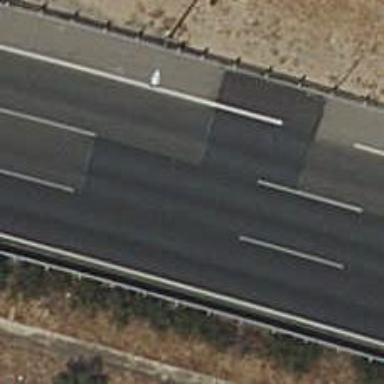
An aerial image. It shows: Asphalt motorway.